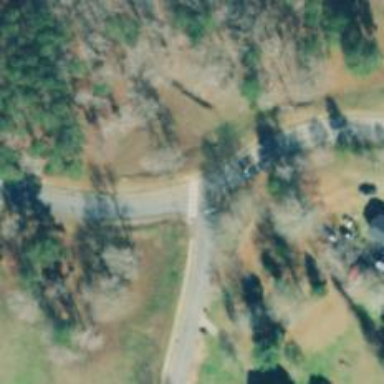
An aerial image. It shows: Marked crossing on the road.